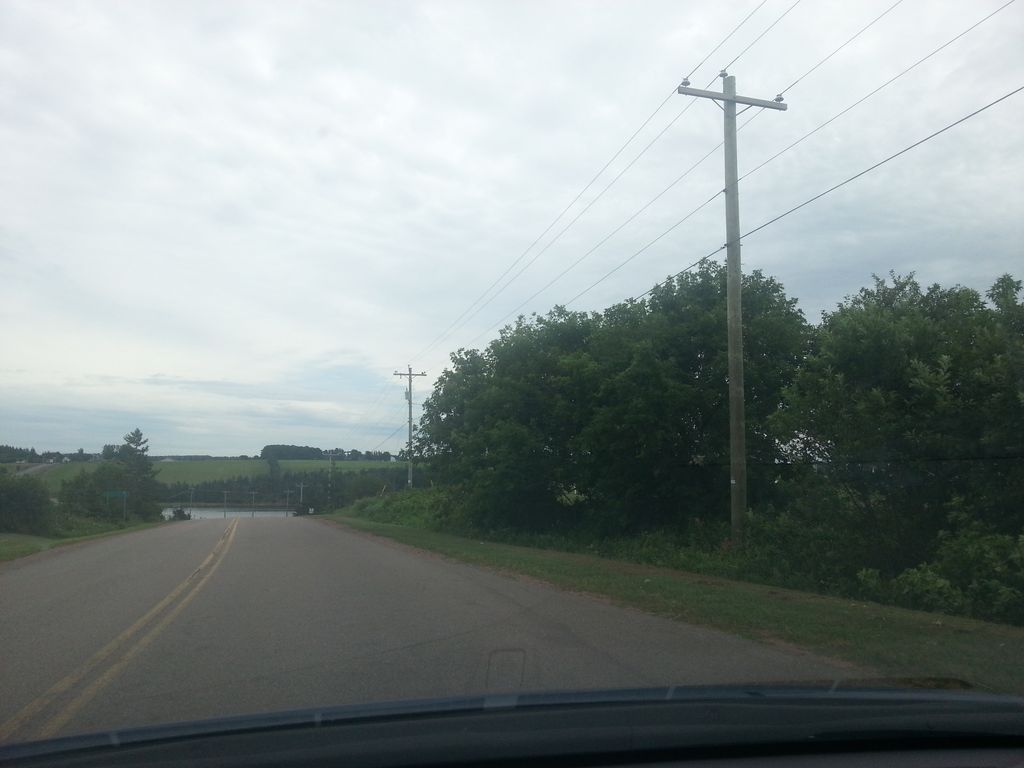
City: charlottetown